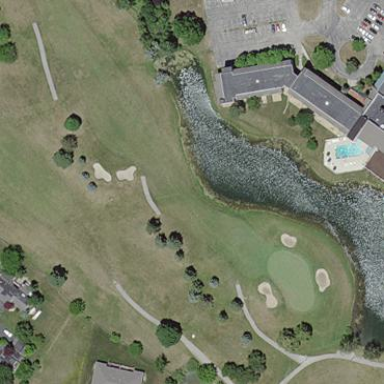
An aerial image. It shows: Grassy area designated as golf fairway.